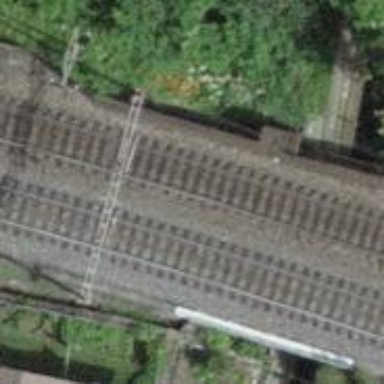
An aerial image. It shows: Bridge with electrified railway tracks featuring contact line.